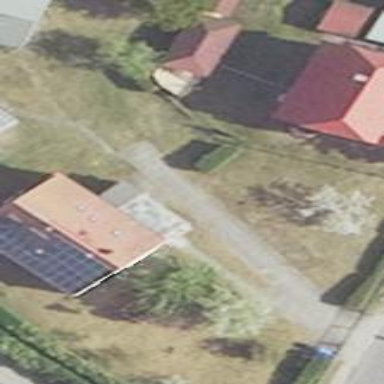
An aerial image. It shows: Gabled roof house.